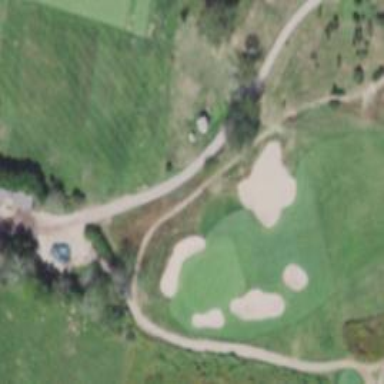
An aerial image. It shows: Path for both roads and golfers.